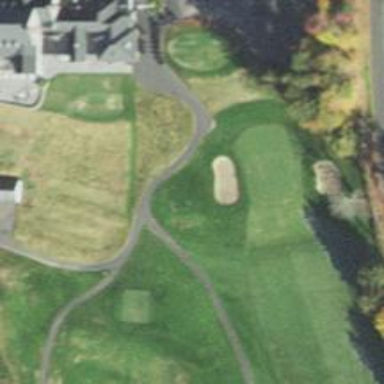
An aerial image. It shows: Path for both roads and golfers.